Question: I need to give a input text file in GWT and test it using Selenium Webdriver.
I have Upload widget, In that I need to give a text file as input. Then click a upload button to do my functionality.

i tried this,
'''
driver.findElement(By.id("uploadField")).sendKeys("C:/Desktop/Input.txt");
driver.findElement(By.id("uploadButton")).click();
'''
but I'm not able to give input to this upload field.
Can anyone help me?
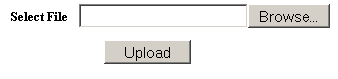
Answer: See this code is working for me see : use correct file path in sendkeys
'''
driver.get("http://www.freepdfconvert.com/");
driver.findElement(By.id("UploadedFile")).sendKeys("C:\Users\username\Downloads\HP1.pdf");
try {
Thread.sleep(4000);
}
catch (Exception e) {}
driver.findElement(By.name("pdfsubmit")).click();
}
'''
or
'''
driver.findElement(By.id("uploadField")).sendKeys("C:/xyz.txt");
driver.findElement(By.name("uploadButton")).click();
'''
Use name or Xpath then check .
Yes it run for all browser but for IE and chrome you have to add small code.
IE:
'''
DesiredCapabilities ieCapabilities = DesiredCapabilities.internetExplorer();
ieCapabilities.setCapability(InternetExplorerDriver.INTRODUCE_FLAKINESS_BY_IGNORING_SECURITY_DOMAINS, true);
WebDriver driver = new InternetExplorerDriver(ieCapabilities);
'''
Chrome
'''
File file = new File("E://chromedriver.exe");
System.setProperty("webdriver.ie.driver", file.getAbsolutePath());
WebDriver driver = new InternetExplorerDriver();'
'''